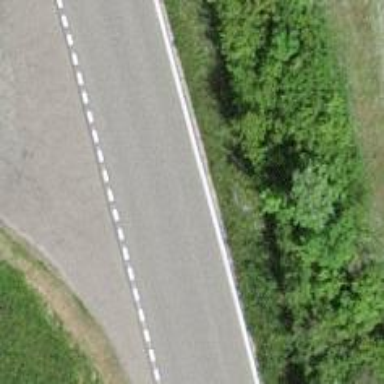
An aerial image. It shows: Asphalt track with grade1 surface.